Question: Here's a picture of the problem:

My subnav has some anchor text that is stacked on top of each other and I was wondering how I can fix it. The anchor text that is stacked on top of each other is, for example, the anchor text that says, "live chess, daily chess, or 4 player chess". How do I fix these anchor tags?
'''
html {
height: 100%;
}
body {
margin: 0;
height: 100%;
}
#outer-container {
display: table;
width: 100%;
height: 100%;
}
#sidebar {
display: table-cell;
width: 15%;
height: 100%;
vertical-align: top;
background-color: rgb(68, 68, 68);
}
#content {
display: table-cell;
width: 85%;
vertical-align: top;
background-color: gray;
}
#play {
background-color: rgb(20, 15, 15);
color: white;
display: flex;
align-items: center;
padding: 10px;
text-decoration: none;
}
#sidebar img {
padding-top: .5em;
padding-right: .1em;
}
#subnav-content {
position: absolute;
top: 0;
bottom: 0;
height: 100%;
left: 15%;
width: 300px;
background-color: black;
}
#subnav-content a {
display: flex;
padding-right: 15em;
text-align: left;
text-decoration: none;
font-size: 13pt;
color: white;
}
/* When you move the mouse over the subnav container, open the subnav content */
#subnav:hover #subnav-content {
display: block;
}
/* First sub nav */
#chess {
padding-top: 5px;
padding-right: 9px;
}
#live {
padding-right: 9px;
}
#daily {
padding-right: 9px;
}
#comp {
padding-right: 9px;
}
#tourney {
padding-right: 11px;
padding-left: 2px;
}
#four {
margin-left: -3px;
padding-right: 4px;
}
#var {
margin-left: -8px;
}
#leader {
margin-left: -2px;
padding-right: 5px;
}
#lib {
margin-left: -3px;
padding-right: 6px;
}
'''
'''
<!DOCTYPE html>
<html>
<head>
<title>nested anchor links in divs</title>
<link rel="stylesheet" href="styles/styling.css">
</head>
<body>
<div id="outer-container">
<div id="sidebar">
<div id="subnav">
<a href="#" id="play"><img src="images/play logo.webp" alt="play" id="play" height='25px' width='25px'><span>Play</span></a>
<div id="subnav-content">
<a href="#"><img src="images/play logo.webp" alt="play" id="hand" height='20px' width='20px'>Play</a>
<a href="#"><img src="images/live chess icon (1).png" id="live" height="21px" width="21px">Live Chess</a>
<a href="#"><img src="images/sun icon (1).png" id="daily" height="21px" width="21px">Daily Chess</a>
<a href="#"><img src="images/computer icon (1).png" id="comp" height="23px" width="23px">Computer</a>
<a href="#"><img src="images/tournament_icon (1).png" id="tourney" height="22px" width="22px">Tournaments</a>
<a href="#"><img src="images/4_player_chess_icon (1).png" id="four" height="27px" width="27px">4 Player Chess</a>
<a href="#"><img src="images/chess_variants_icon (1).png" id="var" height="28px" width="36px">Variants</a>
<a href="#"><img src="images/leaderboards_icon (1).png" id="leader" height="25px" width="25px">Leaderboard</a>
<a href="#"><img src="images/library_icon (1).png" id="lib" height="25px" width="25px">Library</a>
</div>
</div>
</div>
<div id="content">
</div>
</div>
</body>
</html>
'''
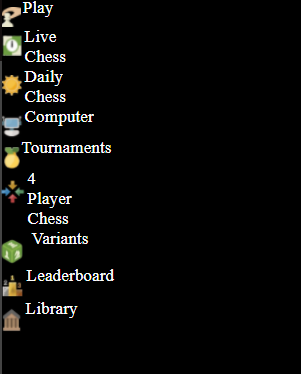
Answer: The padding-right in your CSS is the problem:
'''
#subnav-content a {
display: flex;
padding-right: 15em; < causes your Problem
text-align: left;
text-decoration: none;
font-size: 13pt;
color: white;
}
'''
Remove that and you should be good to go.
In case you run into weird formatting again, I highly recommend using the "Inspect"-Tool provided by most browser. With that, you can see (among other things) each CSS-Rule applied to an individual HTML-element and also turn them off and on again.